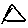
Label: triangle